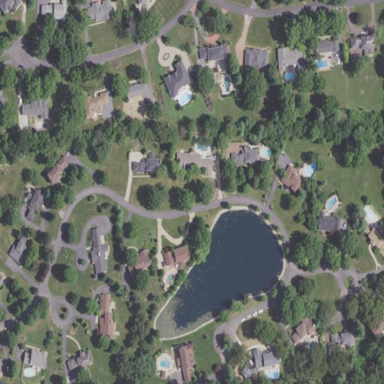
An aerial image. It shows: Residential area consisting of single-family homes.